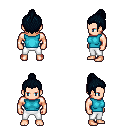
a pixel art fantasy rpg character, male body template, human, light skin, teal sleeveless shirt, white pants, raven short topknot hairstyle, four views (front, back, left, right), 2x2 character sprite sheet, small pixel art, hard edges, no anti-aliasing